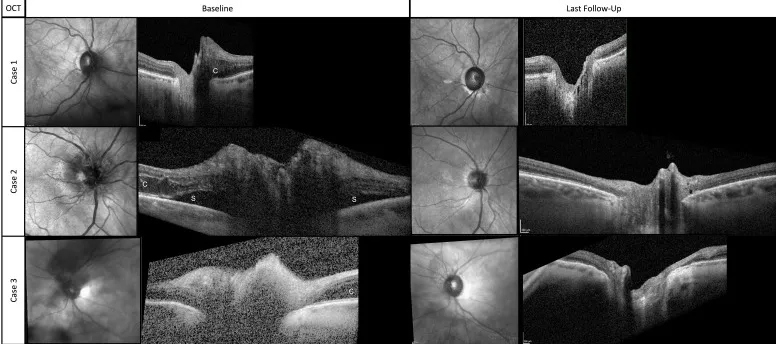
Near-infrared images and associated cross-sectional OCT scans through the optic disc at baseline and final follow-up. (c) indicates cystoid changes from intraretinal fluid. (s) indicates subretinal fluid.
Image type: ophthalmic_imaging (oct)